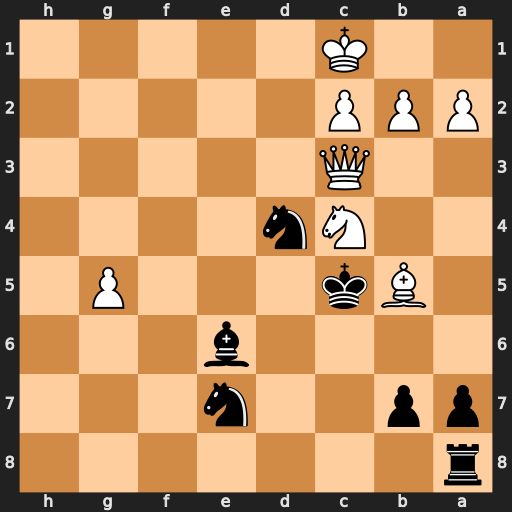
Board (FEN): r7/pp2n3/4b3/1Bk3P1/2Nn4/2Q5/PPP5/2K5
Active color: b
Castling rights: -
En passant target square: -
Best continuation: Ne2+ Kd2 Nxc3